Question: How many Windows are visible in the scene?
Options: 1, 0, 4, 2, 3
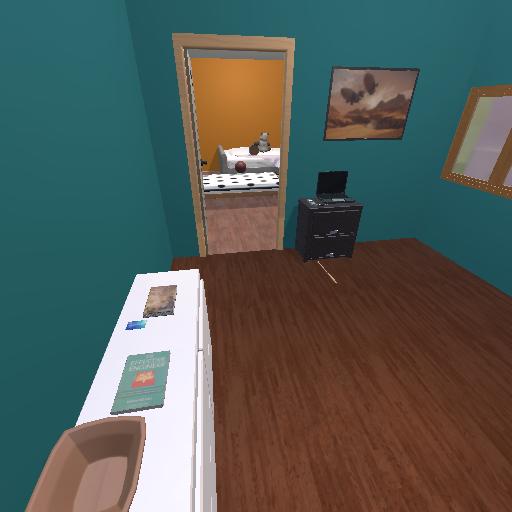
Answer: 1